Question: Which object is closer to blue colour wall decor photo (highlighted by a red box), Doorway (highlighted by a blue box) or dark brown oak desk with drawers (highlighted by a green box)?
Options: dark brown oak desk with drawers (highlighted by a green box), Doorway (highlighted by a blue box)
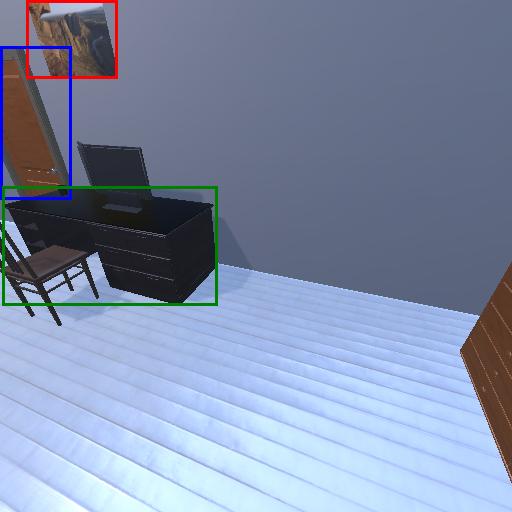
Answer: dark brown oak desk with drawers (highlighted by a green box)